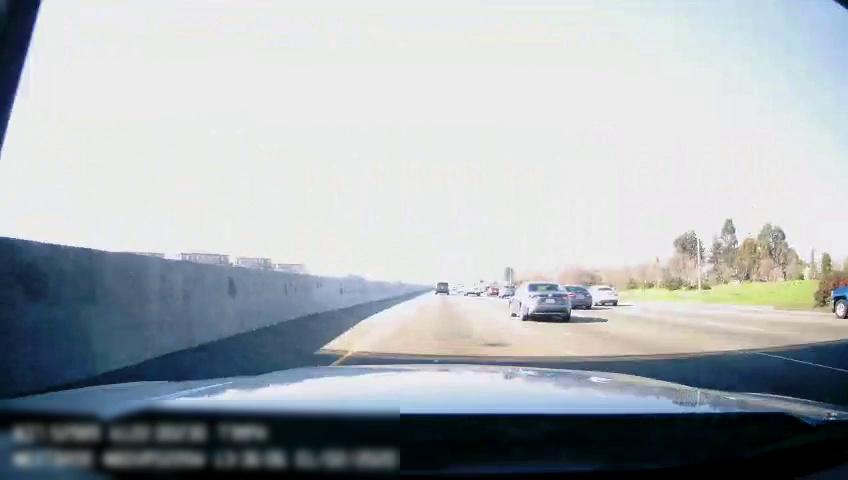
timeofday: Day
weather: Sunny
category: Drivable Space
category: Vehicles | SUV
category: Vehicles | Car
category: Vehicles | Car
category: Vehicles | Car
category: Vehicles | Car
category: Vehicles | Car
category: Vehicles | Truck
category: Vehicles | Van
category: Lanes | Current Lane
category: Lanes | Alternate Lane